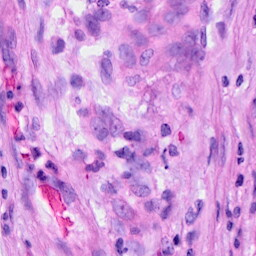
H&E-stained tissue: Ovarian